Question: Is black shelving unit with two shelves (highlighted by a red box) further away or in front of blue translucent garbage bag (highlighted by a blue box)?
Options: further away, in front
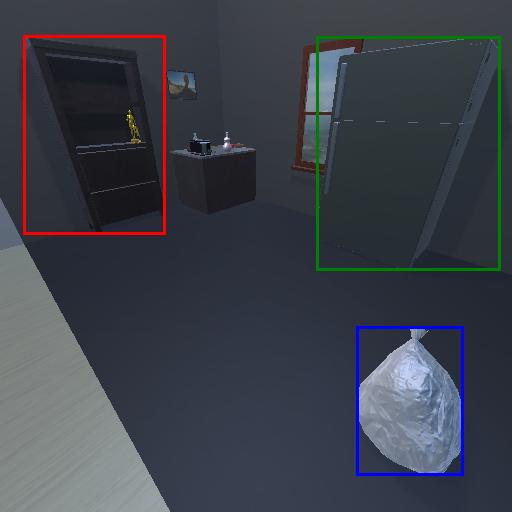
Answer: further away